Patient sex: M
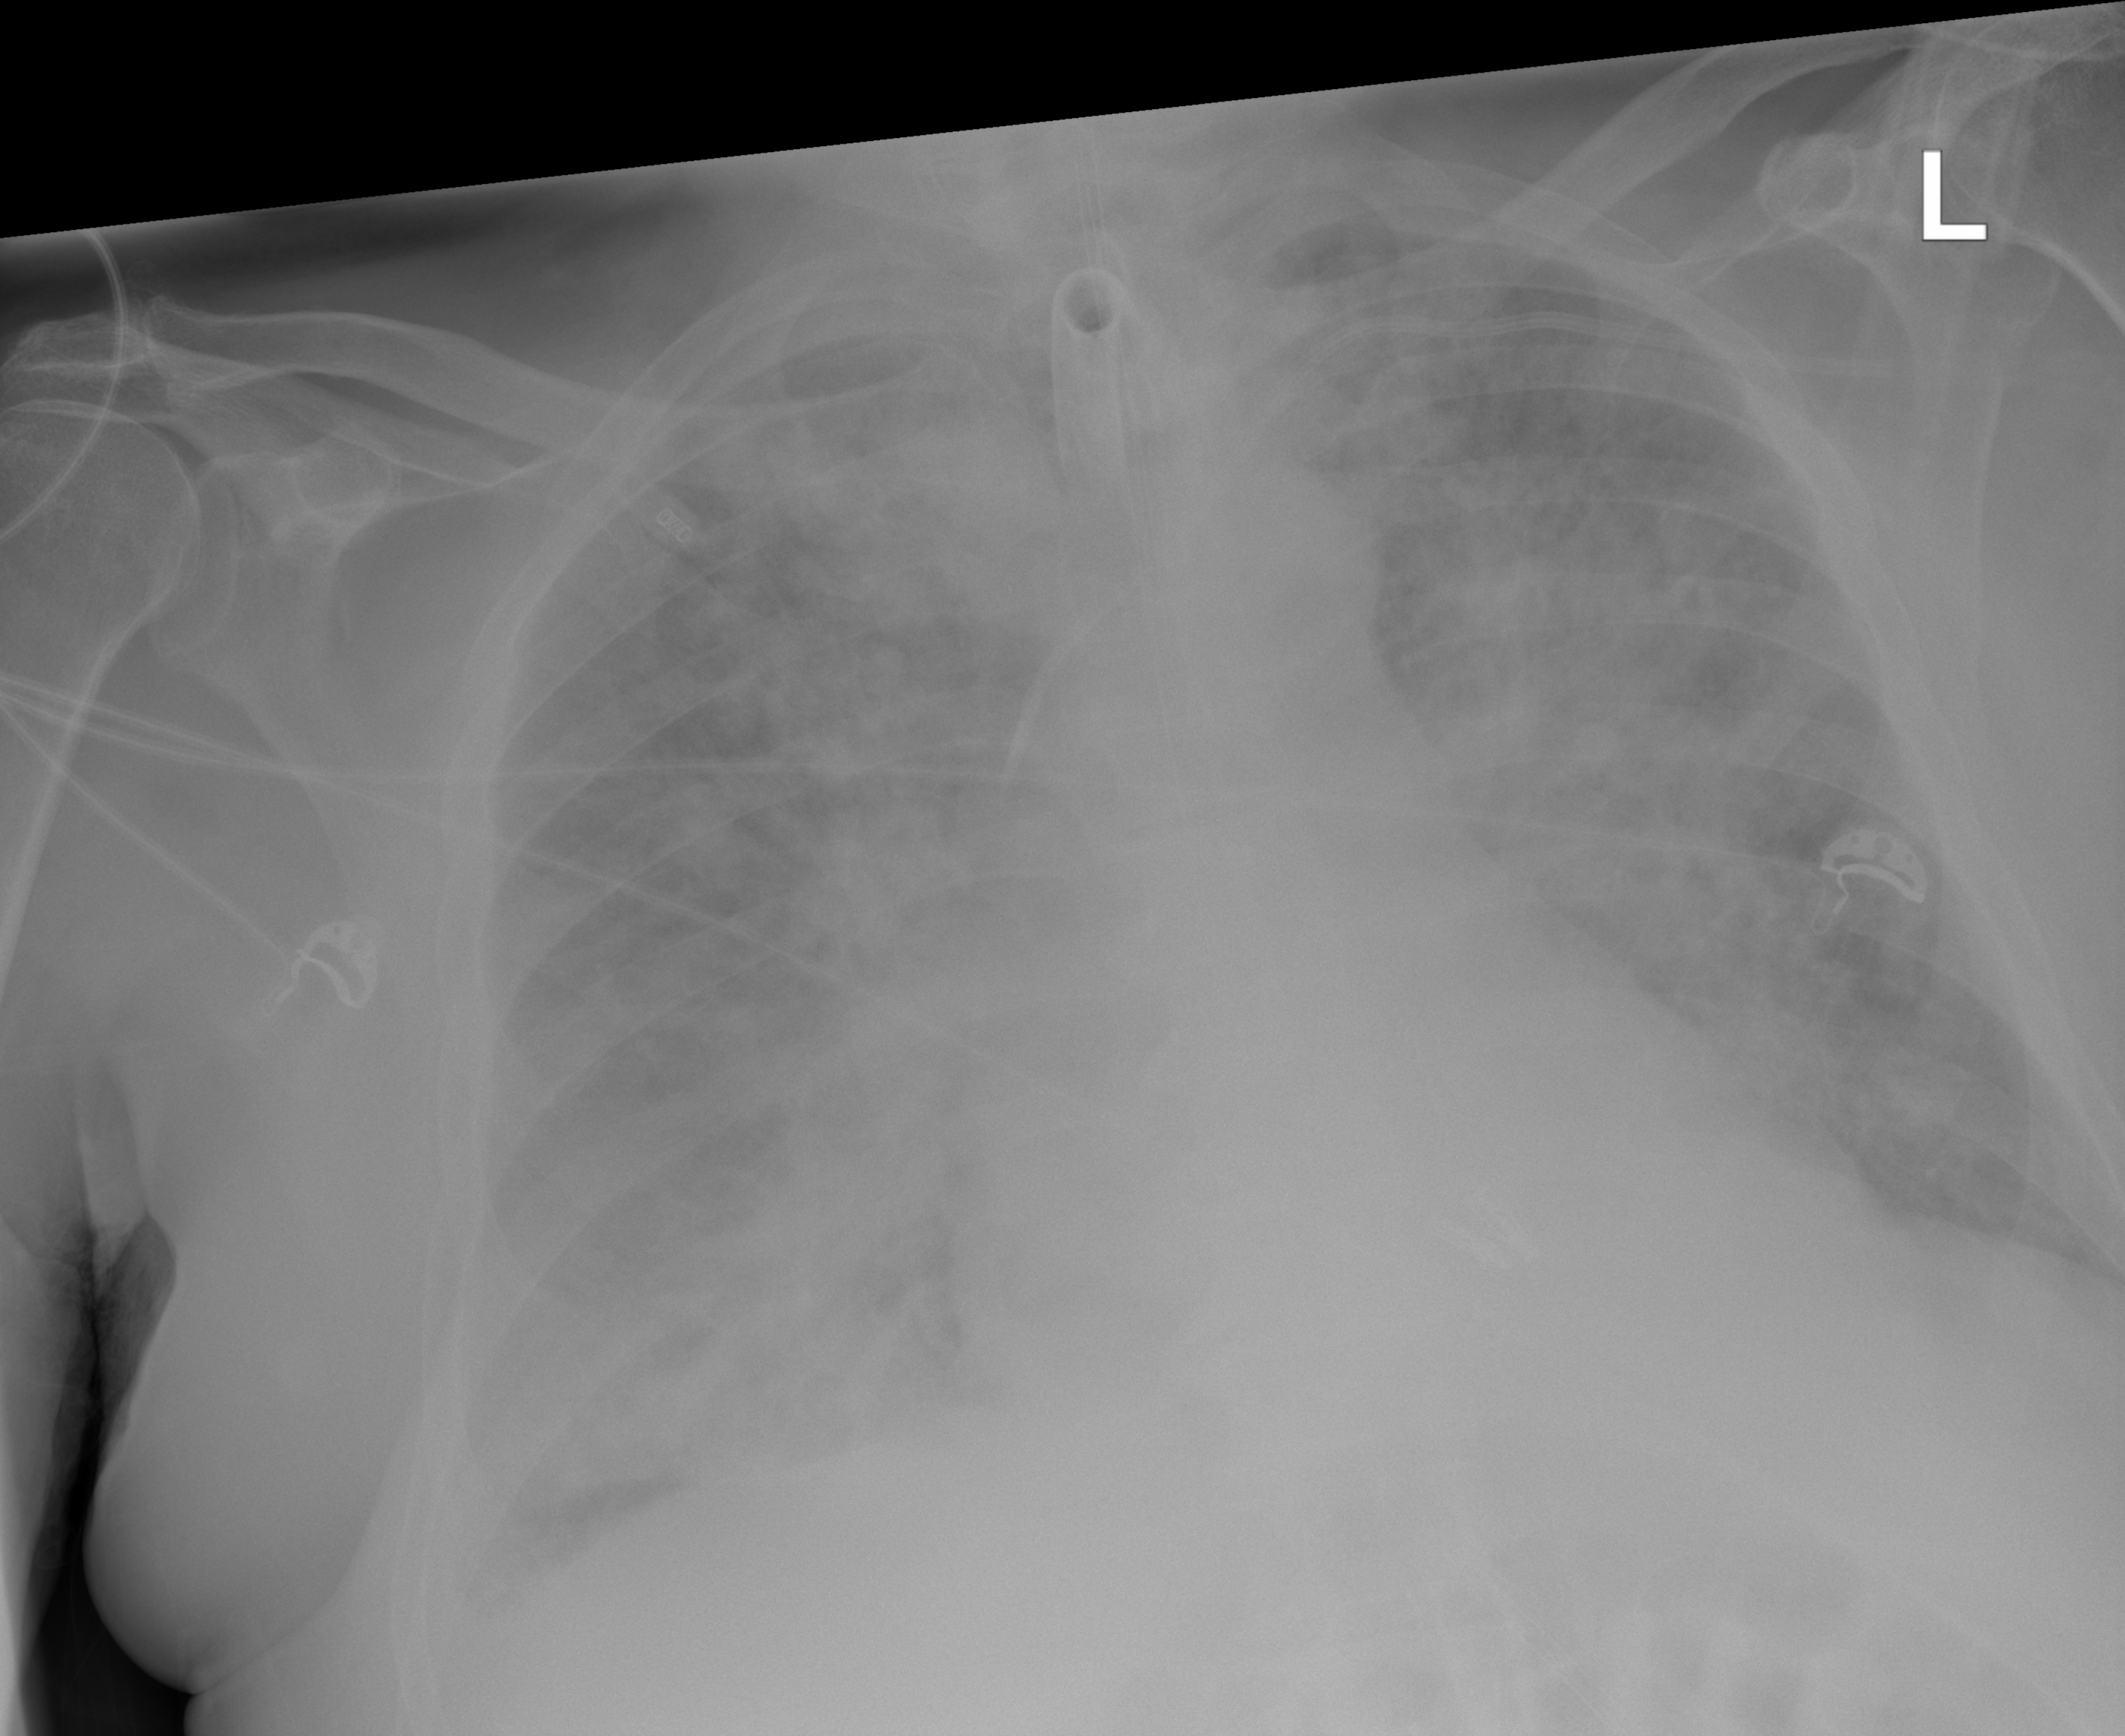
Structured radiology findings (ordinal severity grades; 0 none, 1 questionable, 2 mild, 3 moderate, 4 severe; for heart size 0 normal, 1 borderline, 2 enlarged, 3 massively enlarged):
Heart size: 2
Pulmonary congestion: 3
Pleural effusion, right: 2
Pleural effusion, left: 2
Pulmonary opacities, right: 3
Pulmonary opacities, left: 3
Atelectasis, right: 3
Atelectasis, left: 3